Question: I have a website running on google compute engine. In my site i fill one form and I wait for response generated by site. But it takes almost 10-15 sec to load response. Form is same like 'http://fivefilters.org/content-only/'.
I want to avoid this slow responses.
For that how do i complete the process in short time.

Is it because of f1-micro machine??
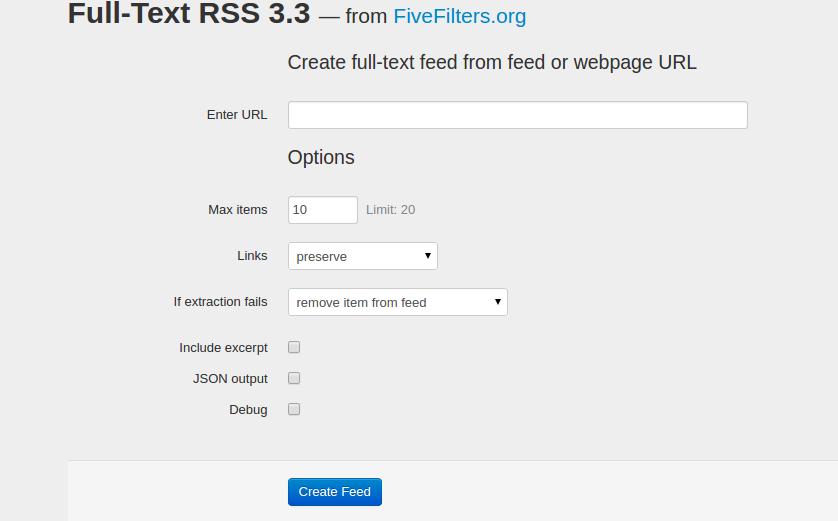
Answer: Does your web site write to disk at all when serving the request? If the instance has a small disk (ie 10gb) it only gets a fraction of disk time for its writes which can easily end up being the bottleneck.
But also, f1-micro is a small instance type and depending on what the site does, anything could impede it's progress.
In case you don't want to log into the instance and debug/trace locally, temporarily try a disk of at least 100gb if there are any disk writes at all and a bigger instance type, at least n1-standard-1.